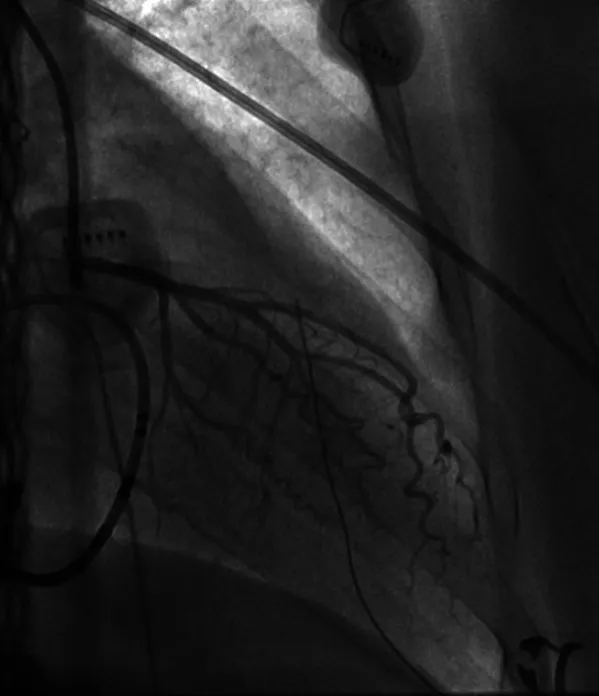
Left heart coronary angiogram showing resolution of the spasm after intracoronary nitroglycerin.
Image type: radiology (x_ray)